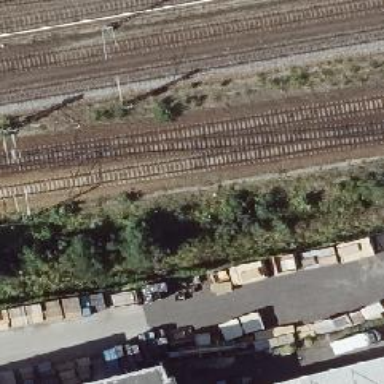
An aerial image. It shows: Railway track with contact lines for electrification.